Interaction volume radius: 5 \u00c5
Interaction volume height: 30 \u00c5
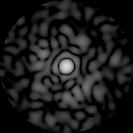
Disorder parameter: 0.8462